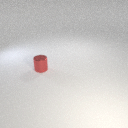
small red metal cylinder